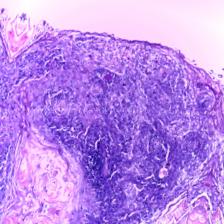
Diagnosis: OSCC